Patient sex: M
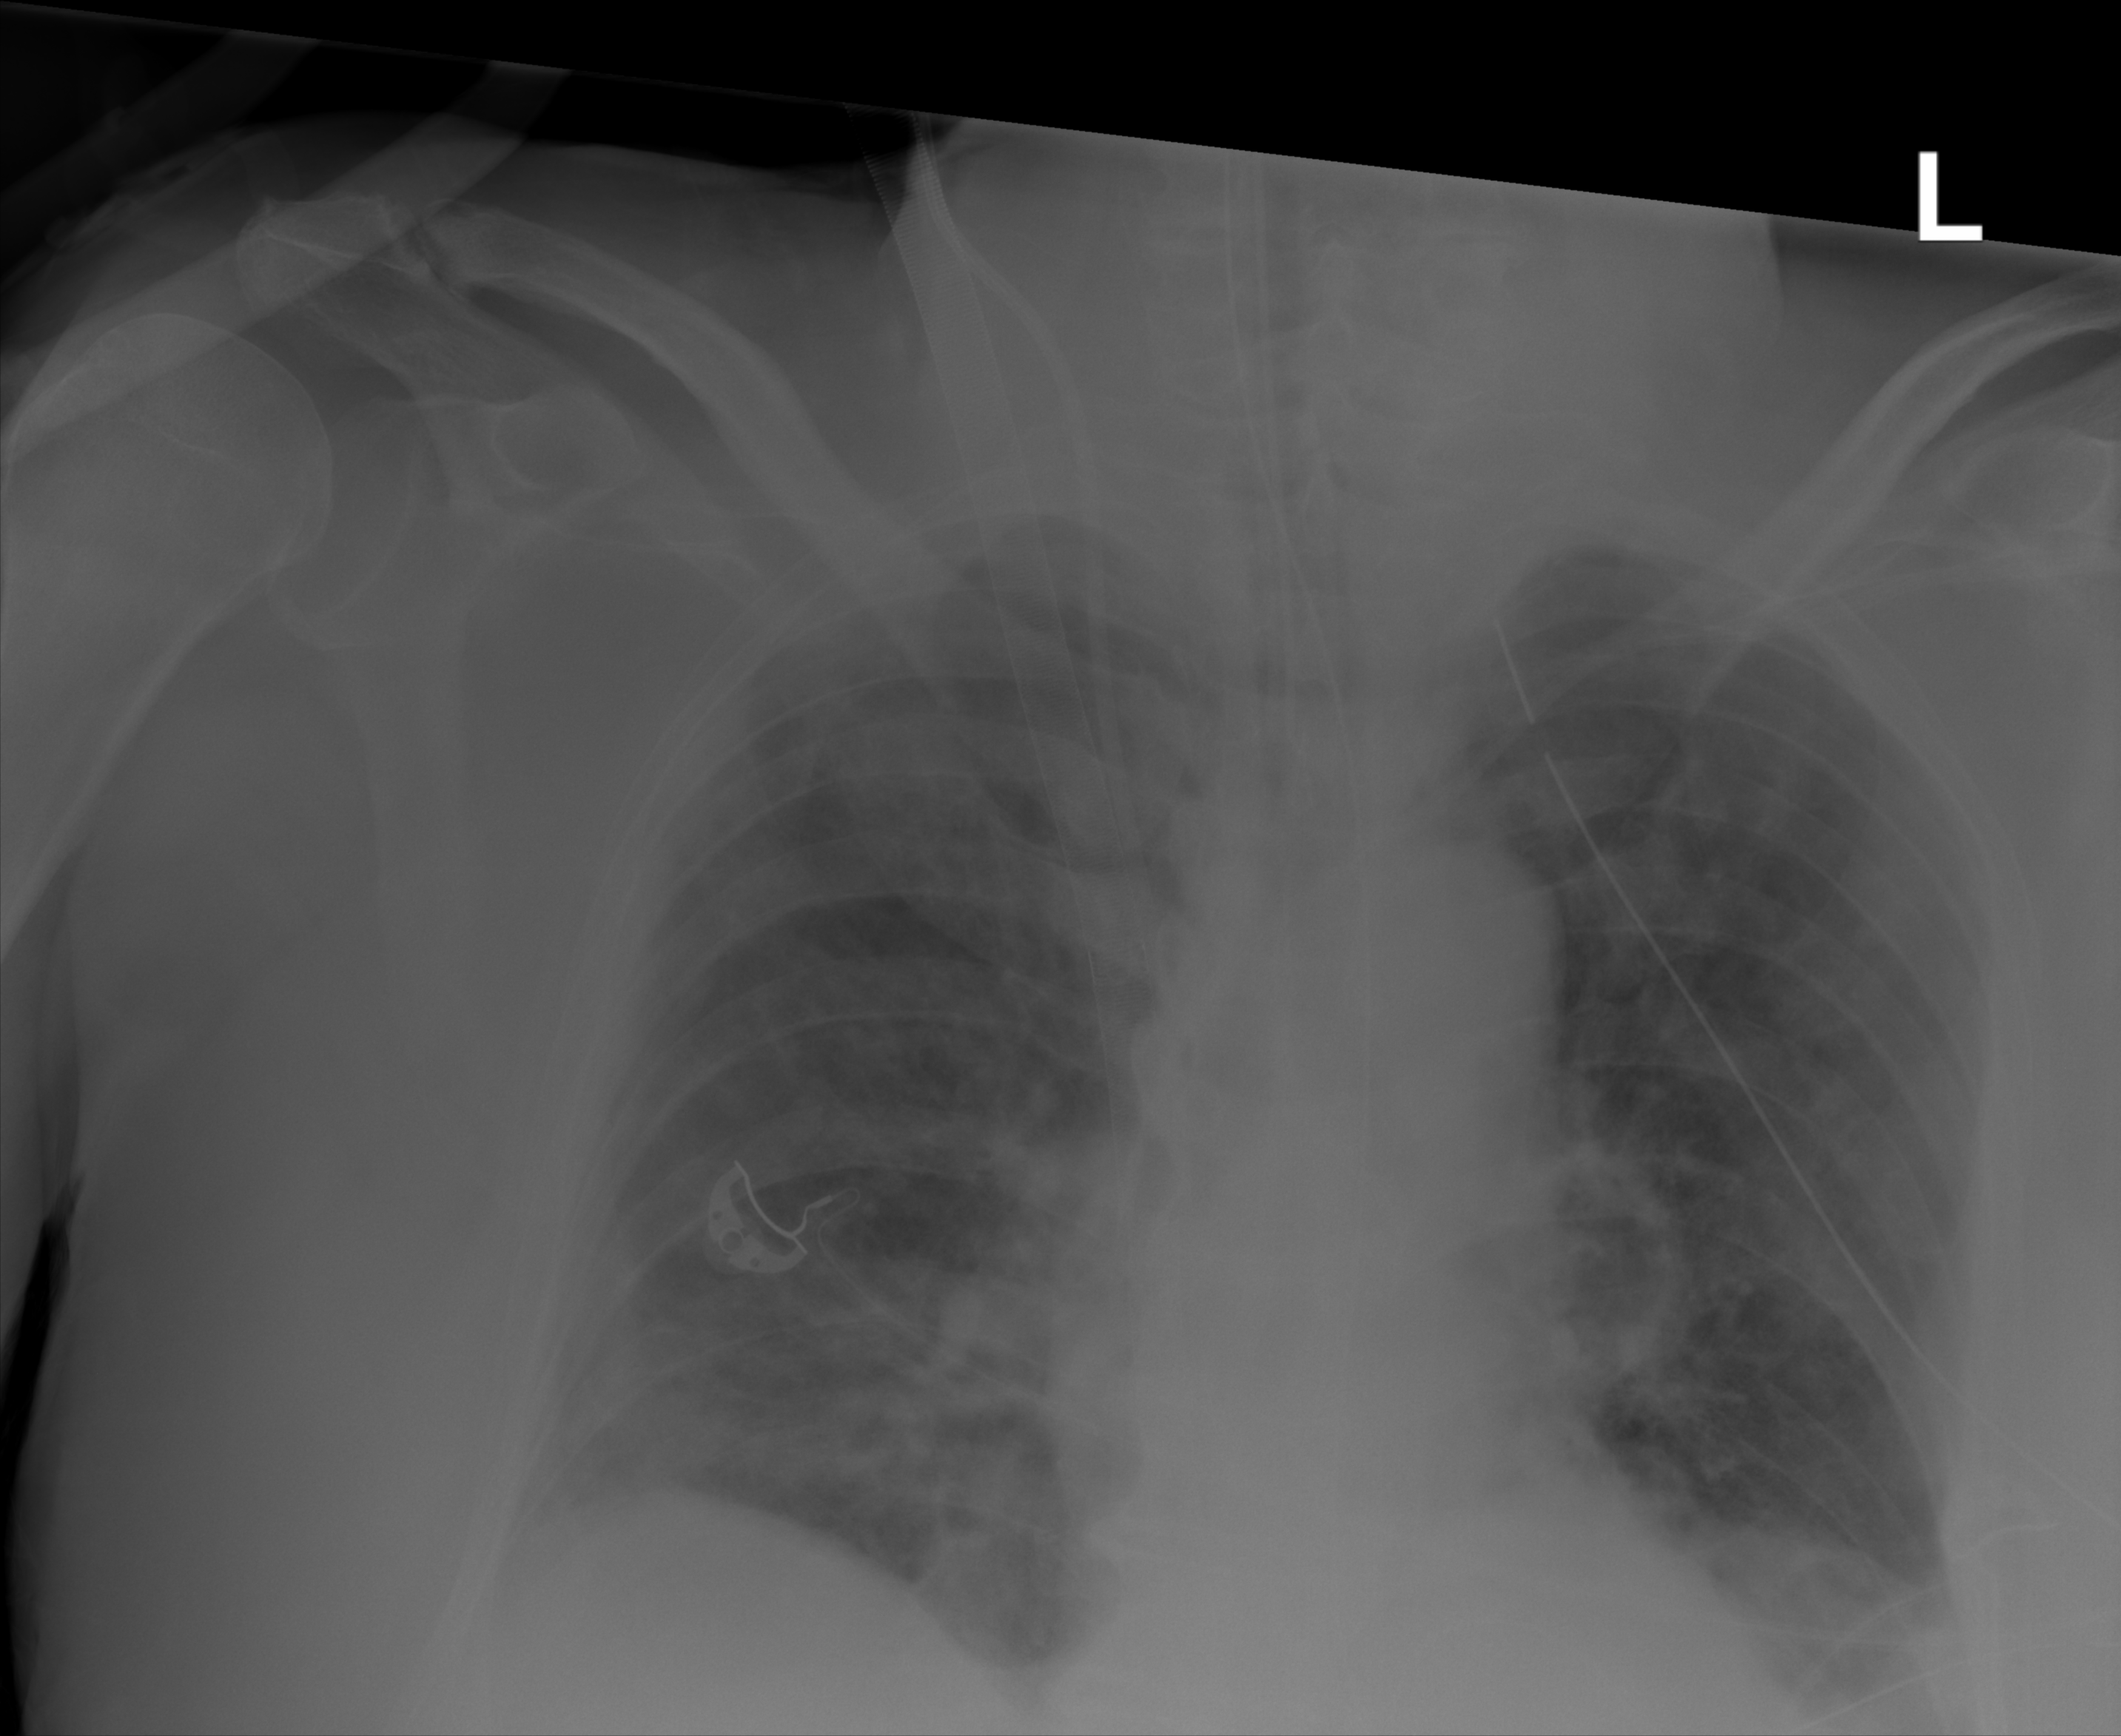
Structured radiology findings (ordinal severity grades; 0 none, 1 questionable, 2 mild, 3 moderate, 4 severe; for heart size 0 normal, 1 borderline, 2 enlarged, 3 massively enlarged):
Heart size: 2
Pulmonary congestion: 2
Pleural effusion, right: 0
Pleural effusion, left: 2
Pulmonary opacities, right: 3
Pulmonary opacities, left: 3
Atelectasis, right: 0
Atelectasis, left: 0